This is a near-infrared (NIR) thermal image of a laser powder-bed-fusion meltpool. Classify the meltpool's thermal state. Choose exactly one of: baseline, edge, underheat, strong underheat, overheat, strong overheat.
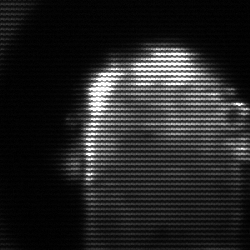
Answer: baseline